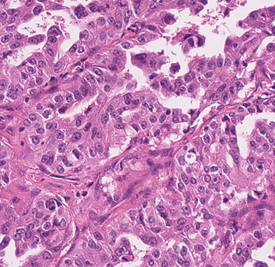
Tumor epithelial tissue: yes
Tumor-associated stroma tissue: yes
Normal tissue: no